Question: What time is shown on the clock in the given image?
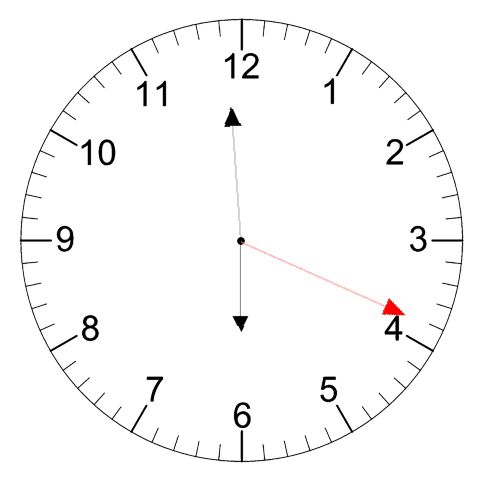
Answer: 05:59:19